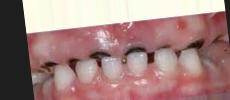
Condition: Caries